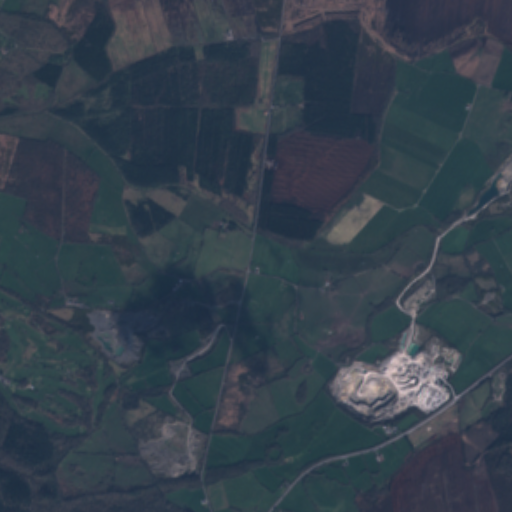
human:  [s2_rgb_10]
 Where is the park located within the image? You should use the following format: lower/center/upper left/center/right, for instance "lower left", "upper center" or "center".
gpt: The park is located in the lower left of the image.
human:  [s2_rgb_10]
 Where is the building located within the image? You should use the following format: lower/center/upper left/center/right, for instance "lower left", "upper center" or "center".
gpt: There is no building in the image.